Field crop: maize
Growth stage: 2
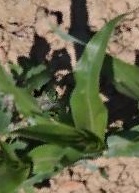
Species: maize